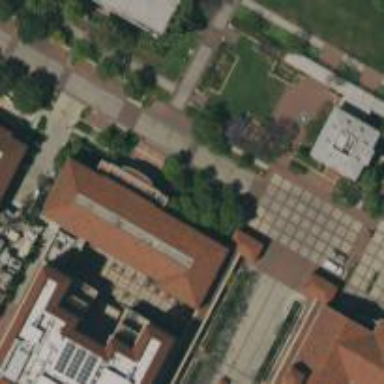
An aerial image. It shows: University building.